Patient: sex F, age 51
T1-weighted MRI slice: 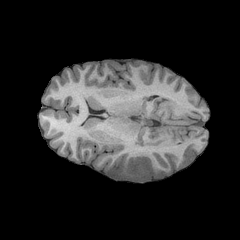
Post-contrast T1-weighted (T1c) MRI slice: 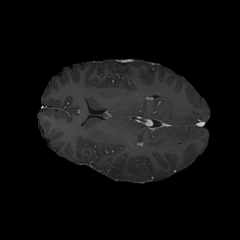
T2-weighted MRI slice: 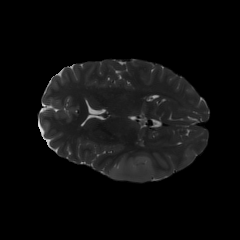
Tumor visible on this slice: yes
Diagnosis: Astrocytoma, IDH-wildtype
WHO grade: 3